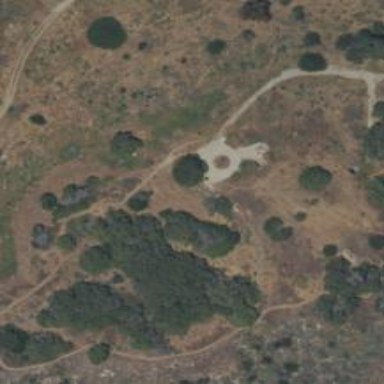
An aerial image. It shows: Historic fort situated in area designated for military land use.